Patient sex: F
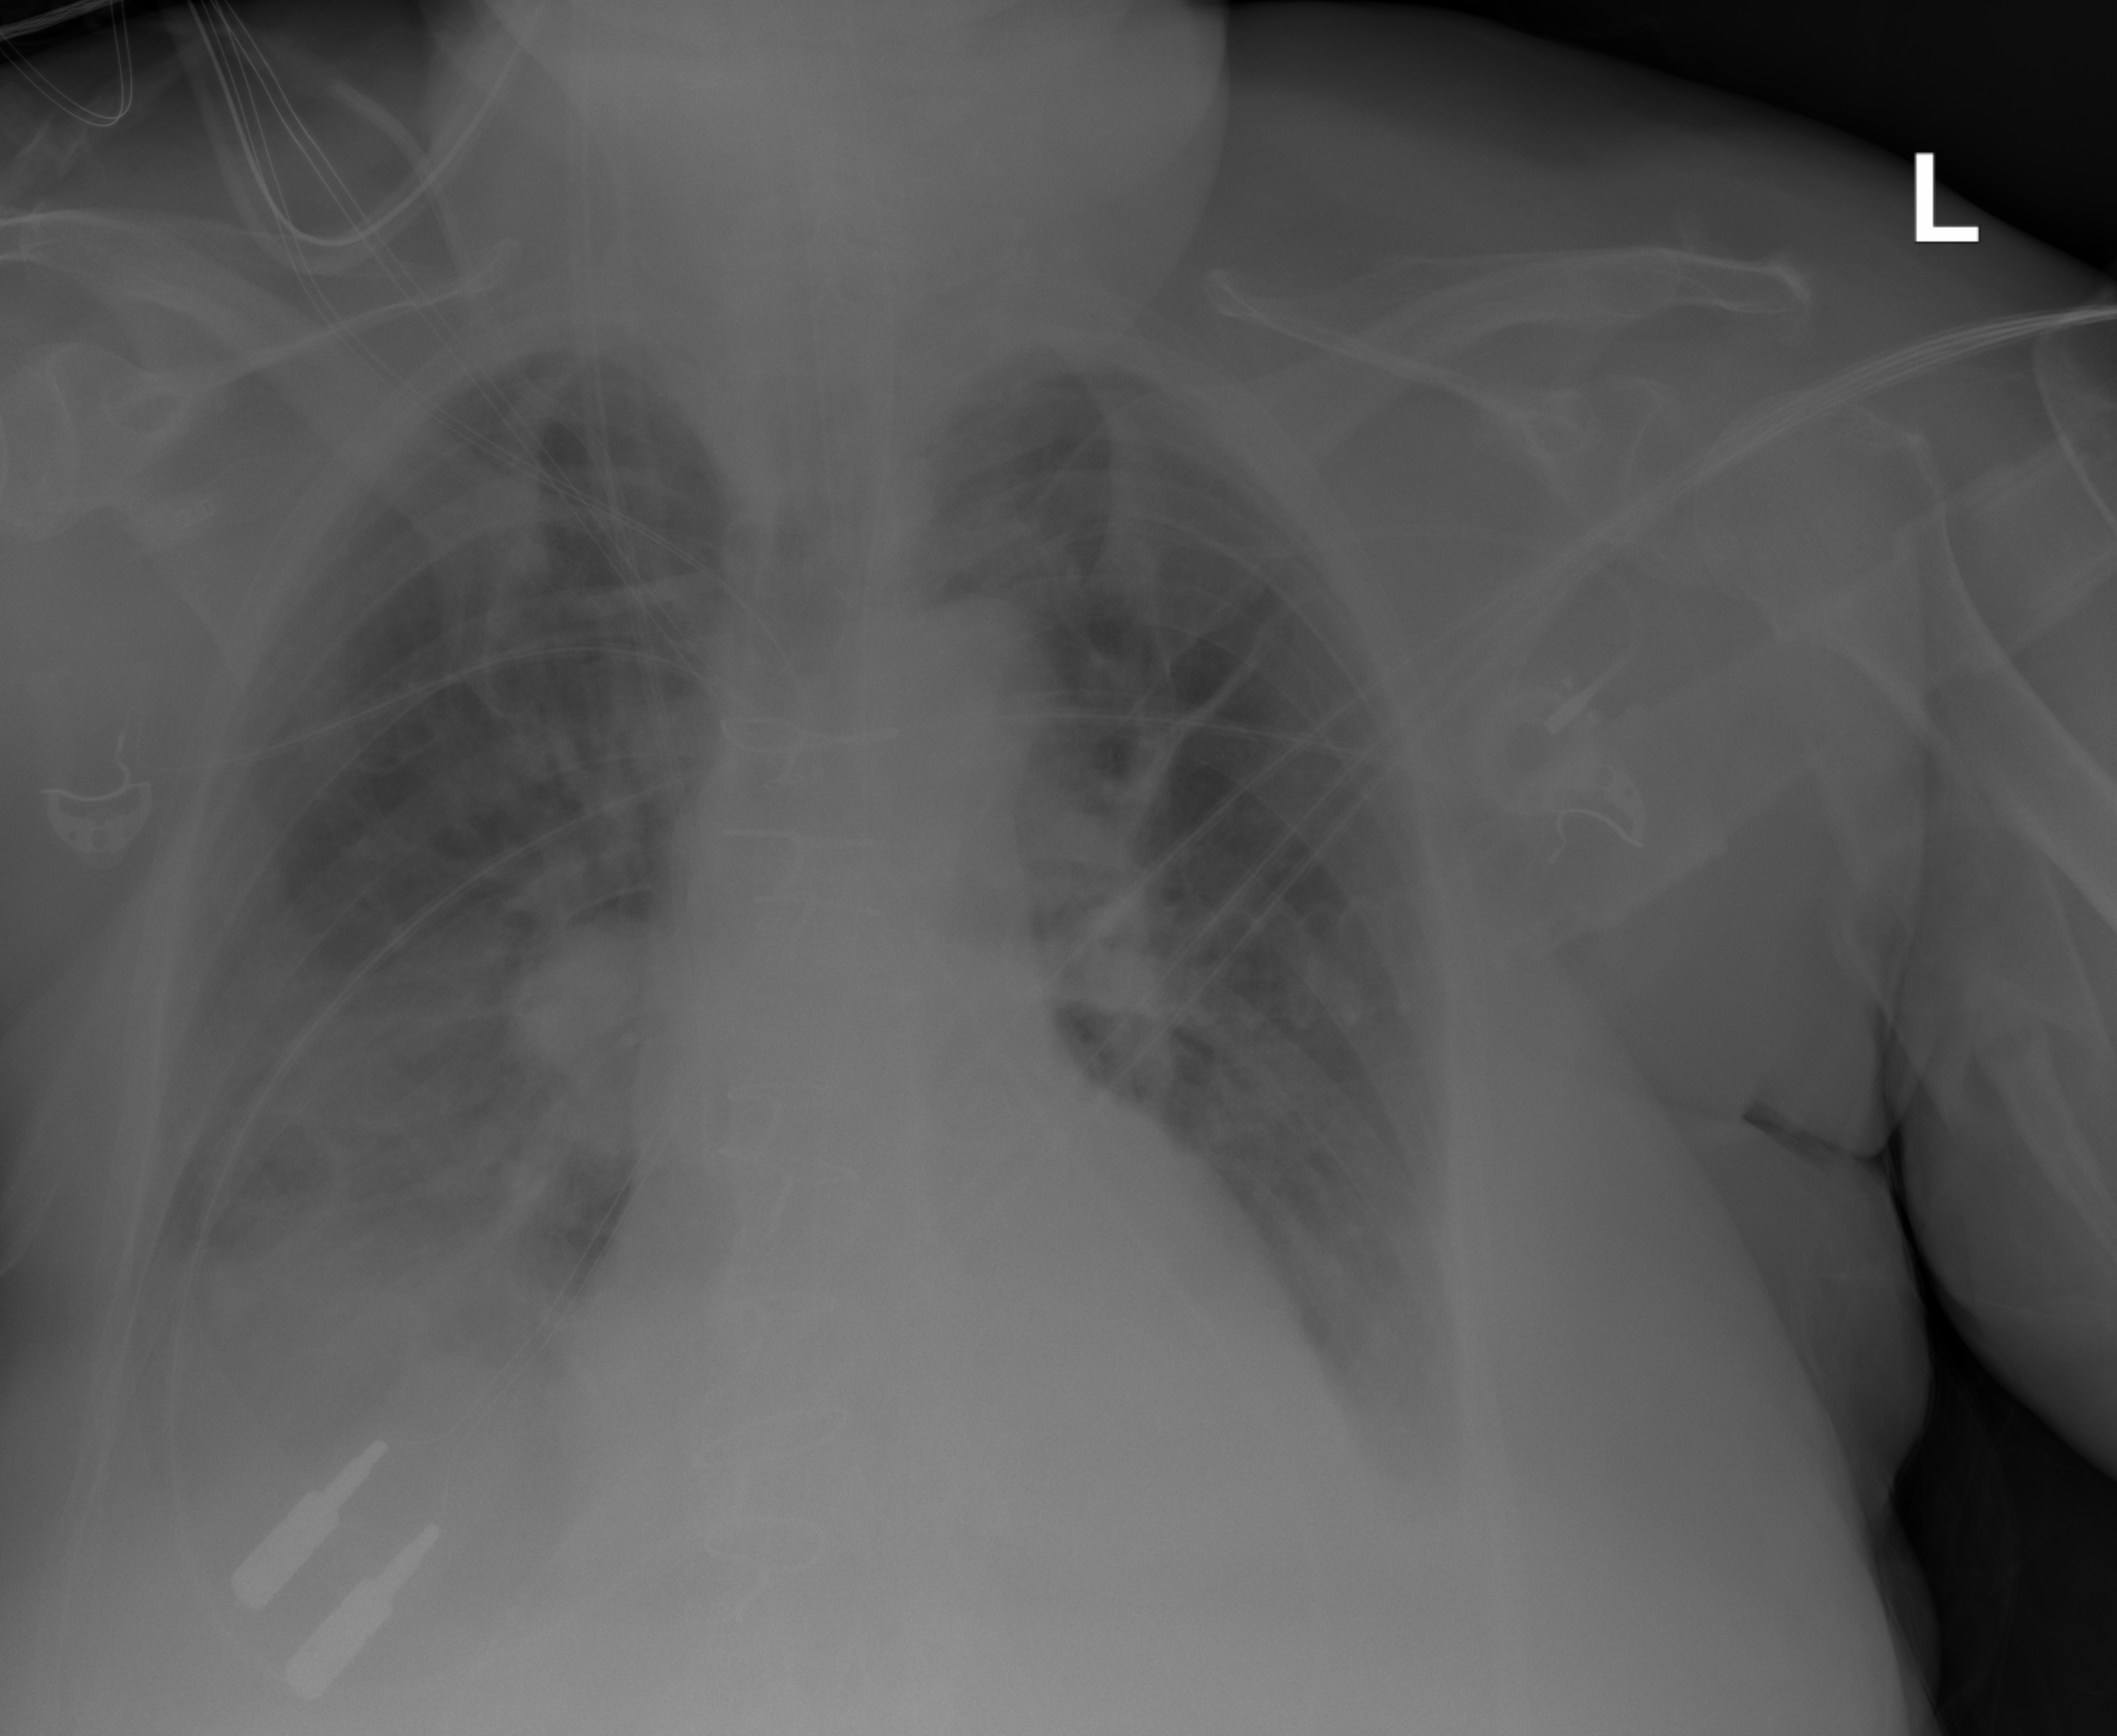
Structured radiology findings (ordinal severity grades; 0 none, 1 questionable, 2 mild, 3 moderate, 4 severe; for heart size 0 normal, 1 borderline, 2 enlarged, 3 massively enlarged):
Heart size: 1
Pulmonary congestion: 2
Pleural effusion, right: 3
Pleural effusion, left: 2
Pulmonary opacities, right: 2
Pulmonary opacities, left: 0
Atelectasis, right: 0
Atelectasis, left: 2